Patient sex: M
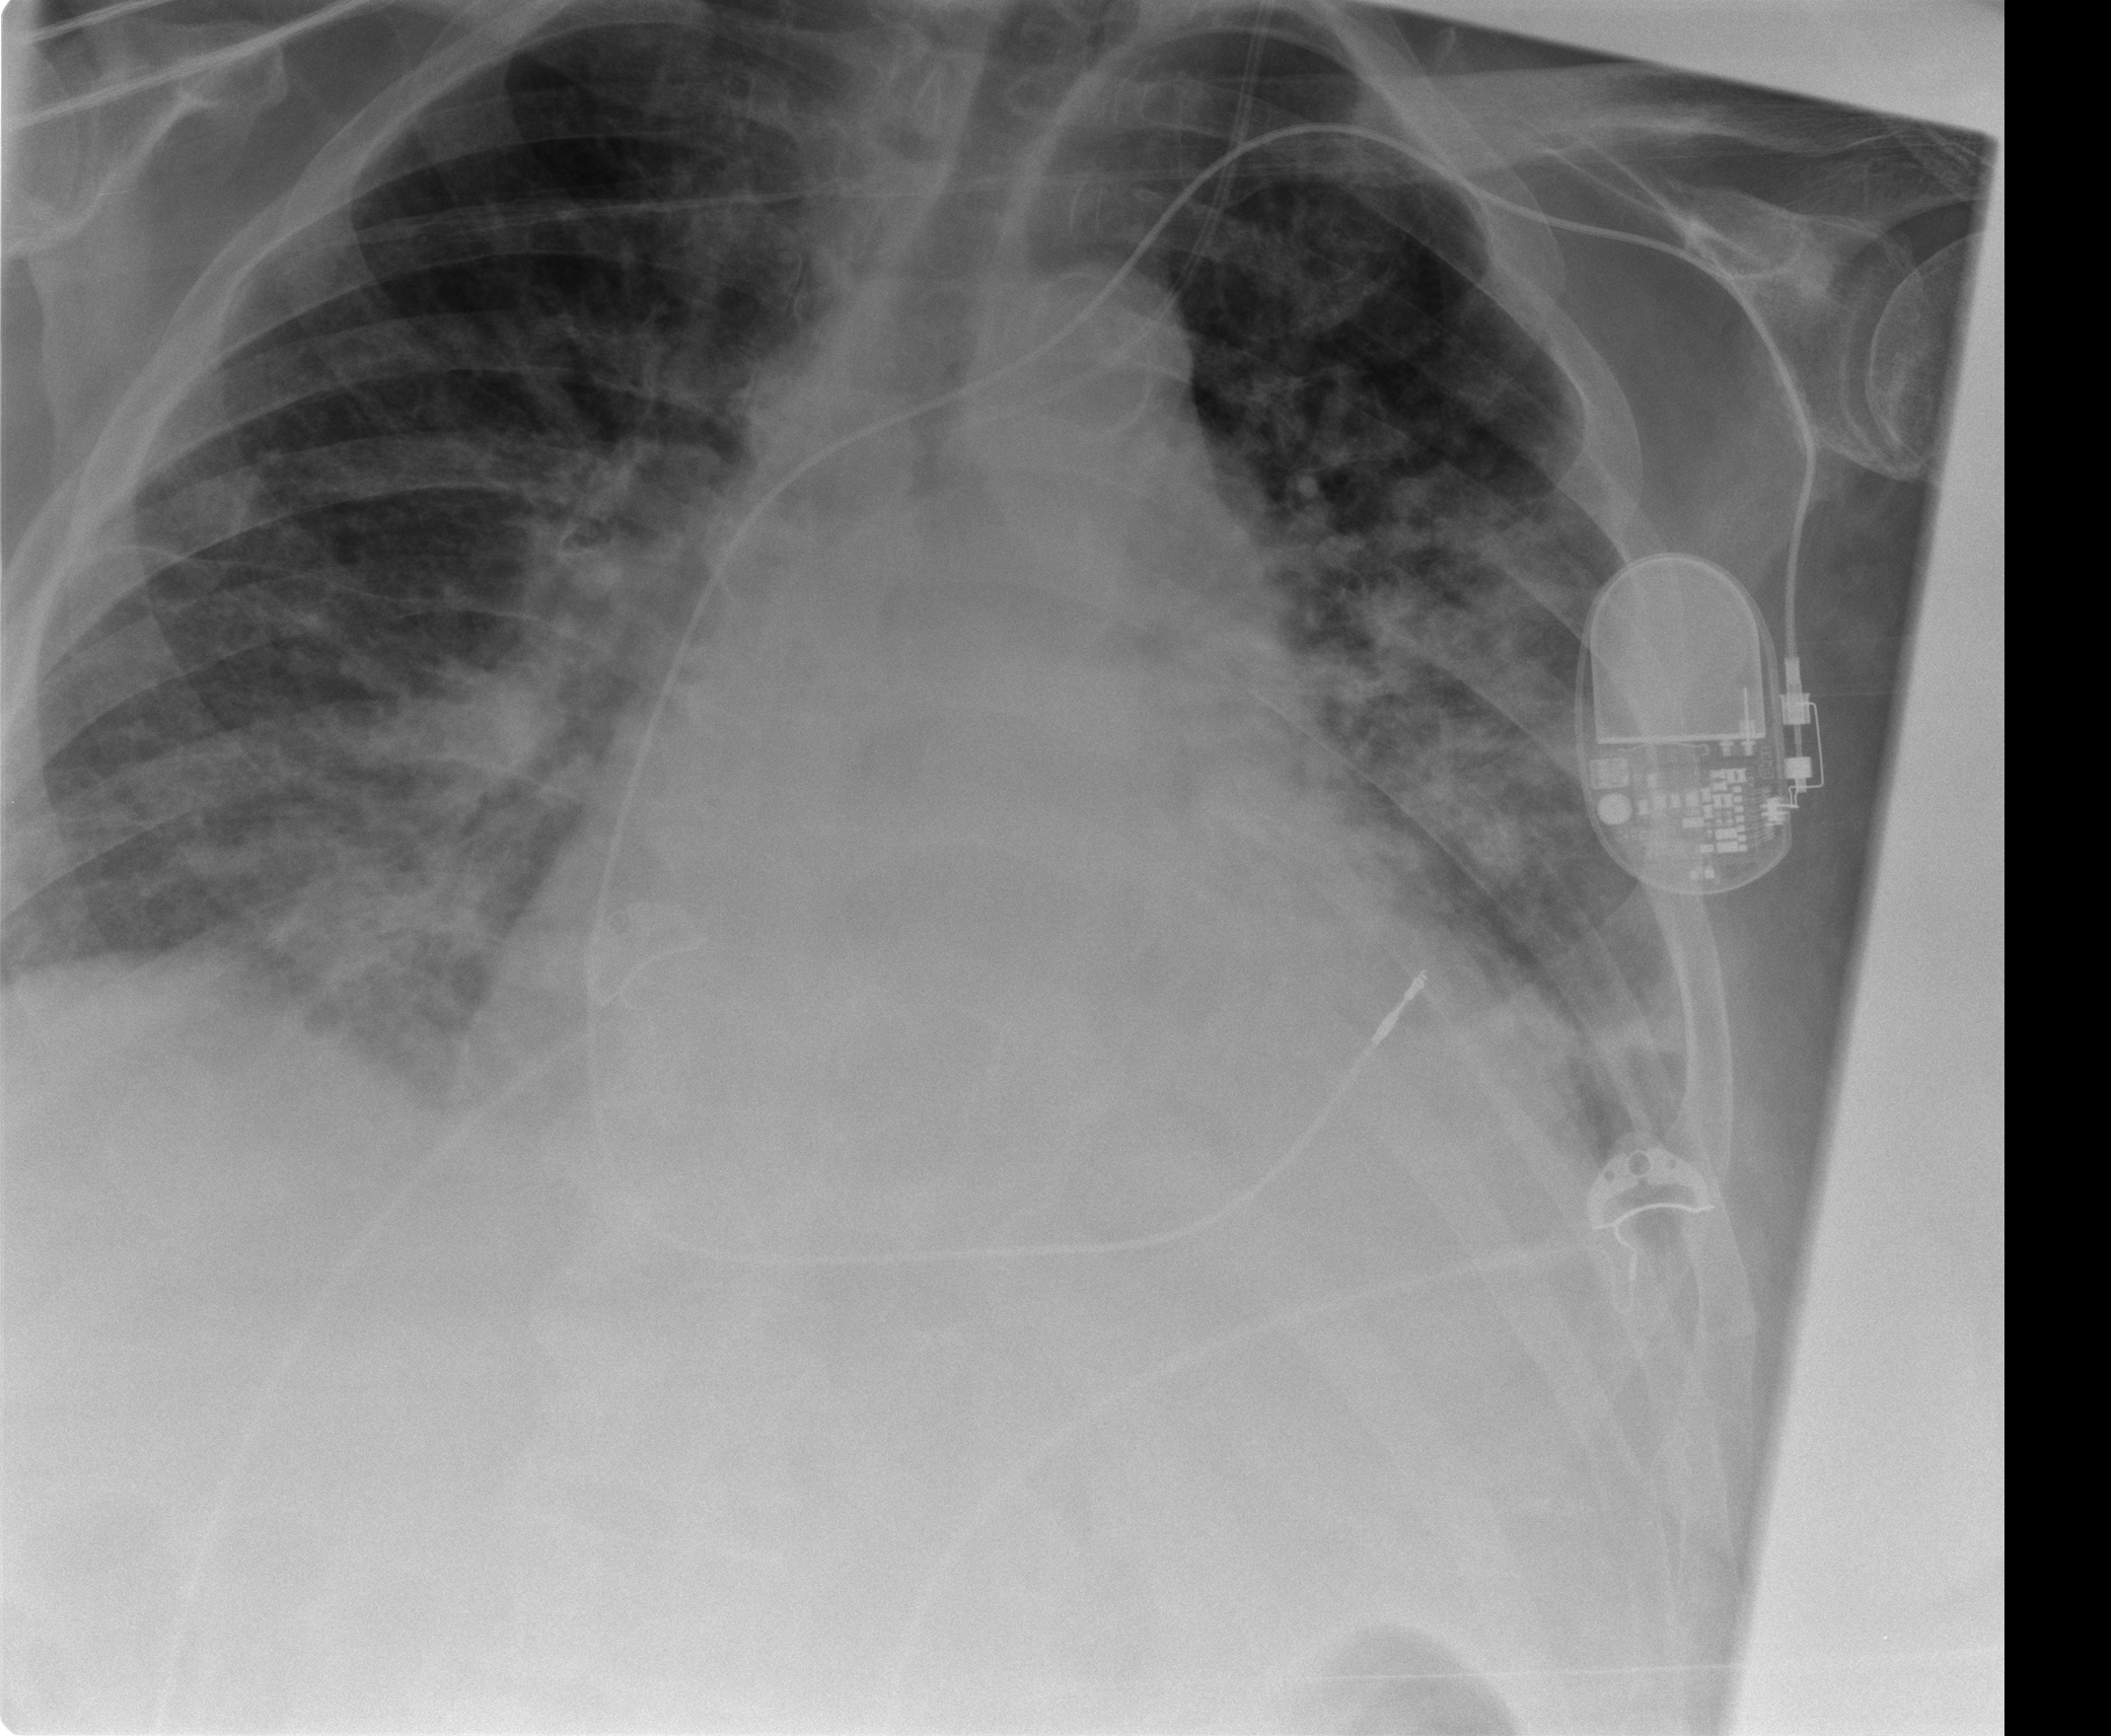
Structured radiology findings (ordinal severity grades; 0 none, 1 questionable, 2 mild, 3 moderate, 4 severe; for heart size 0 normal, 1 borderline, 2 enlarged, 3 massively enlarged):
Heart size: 2
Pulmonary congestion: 3
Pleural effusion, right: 1
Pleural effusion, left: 2
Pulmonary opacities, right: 2
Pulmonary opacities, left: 2
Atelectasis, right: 2
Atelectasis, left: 2